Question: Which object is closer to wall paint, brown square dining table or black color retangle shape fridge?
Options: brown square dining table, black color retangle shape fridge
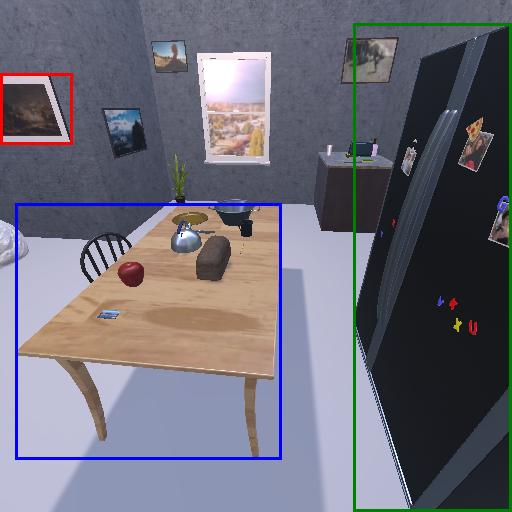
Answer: brown square dining table